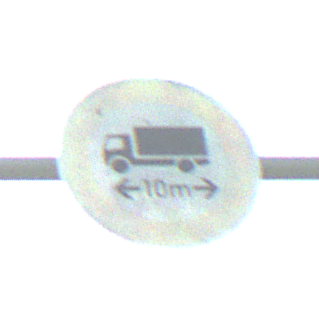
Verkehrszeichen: TatsaechlicheLaenge
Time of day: MorningAfternoon
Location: Outdoor (Nature)
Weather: PartlyCloudy
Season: NotSpecified
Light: Natural